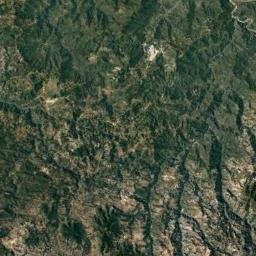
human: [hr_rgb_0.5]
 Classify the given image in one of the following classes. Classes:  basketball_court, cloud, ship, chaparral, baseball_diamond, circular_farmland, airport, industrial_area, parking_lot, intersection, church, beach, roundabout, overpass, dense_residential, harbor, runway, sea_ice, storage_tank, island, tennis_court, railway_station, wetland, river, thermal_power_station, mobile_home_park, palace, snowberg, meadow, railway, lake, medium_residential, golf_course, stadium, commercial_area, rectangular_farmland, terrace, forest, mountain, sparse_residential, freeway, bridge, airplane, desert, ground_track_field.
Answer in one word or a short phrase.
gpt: mountain